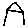
Label: house